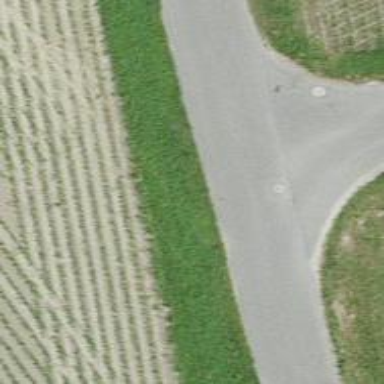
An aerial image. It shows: Paved track road.